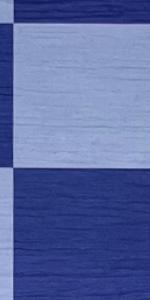
Label: Empty